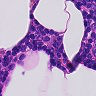
Metastatic tissue present: no